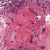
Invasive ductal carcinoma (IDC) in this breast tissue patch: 0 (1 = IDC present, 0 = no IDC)